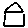
Label: house